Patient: sex M, age 33
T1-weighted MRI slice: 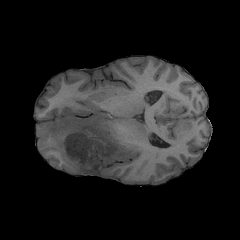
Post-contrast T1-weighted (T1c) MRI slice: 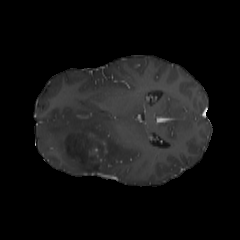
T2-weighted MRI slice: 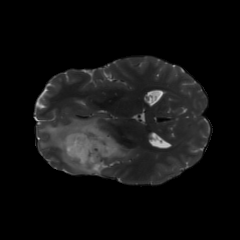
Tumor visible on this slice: yes
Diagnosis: Astrocytoma, IDH-mutant
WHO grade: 4